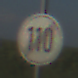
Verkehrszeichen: EndeGeschwindigkeit110
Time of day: MorningAfternoon
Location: Outdoor (RoadRail)
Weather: Clear
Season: NotSpecified
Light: Natural